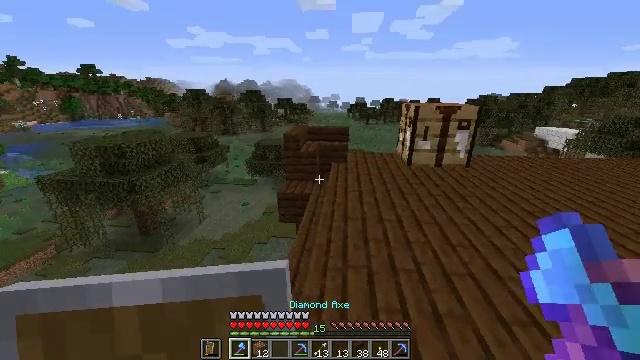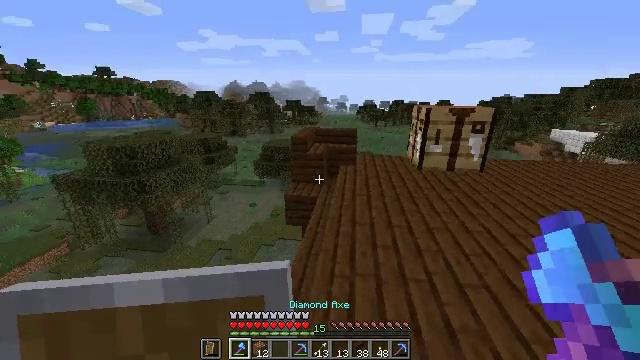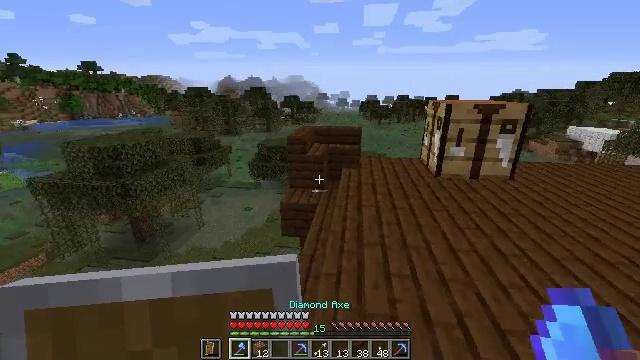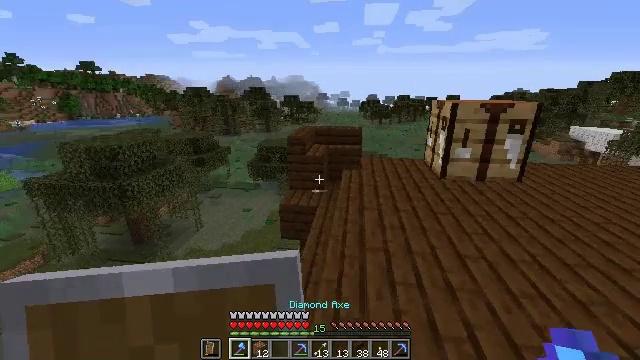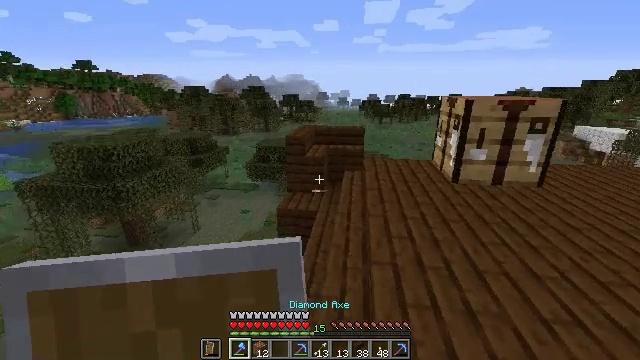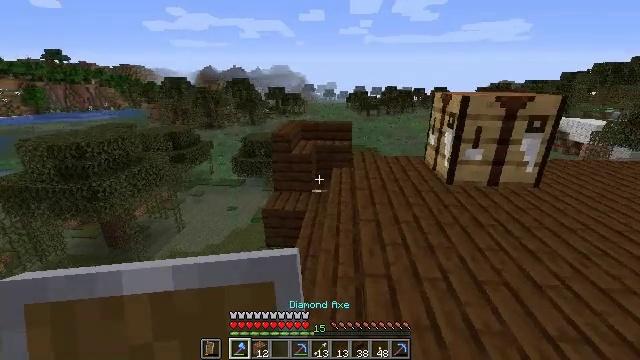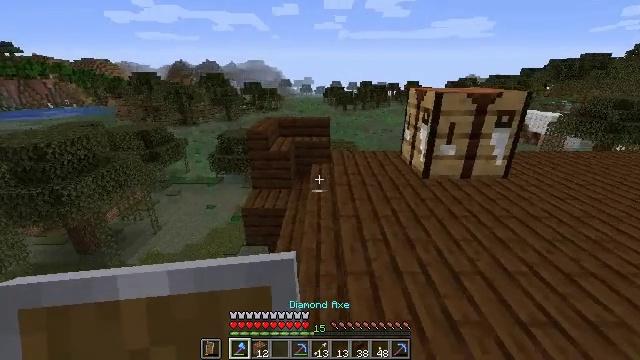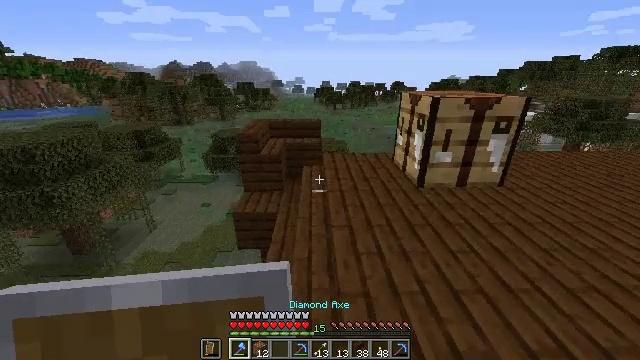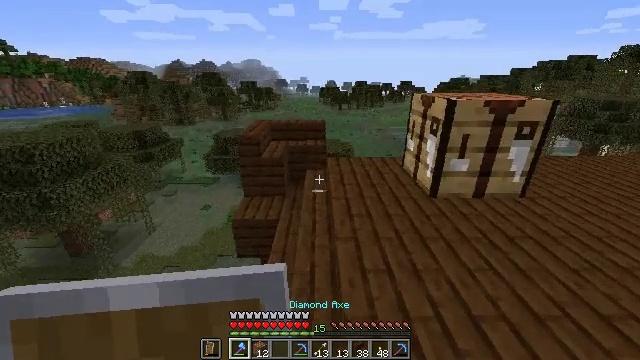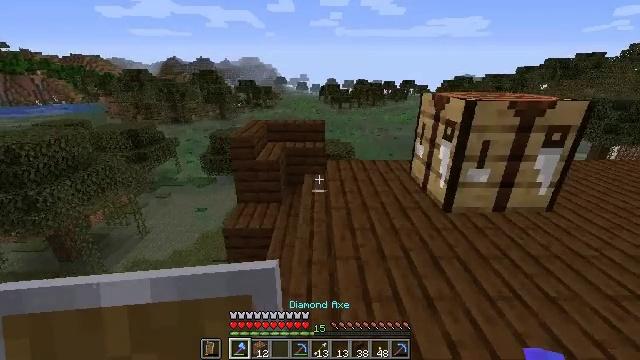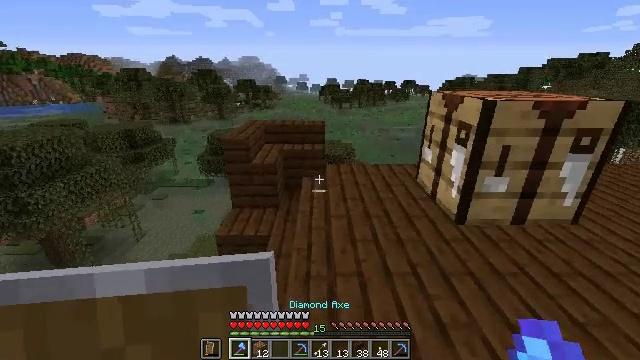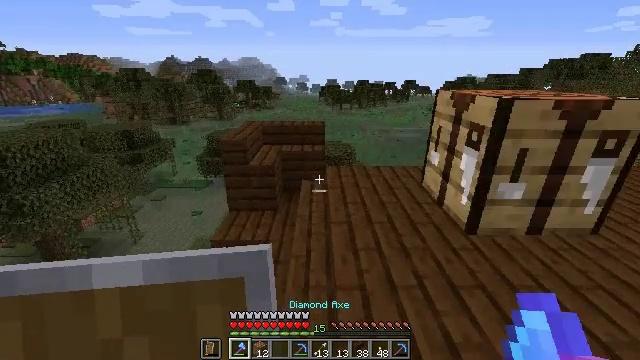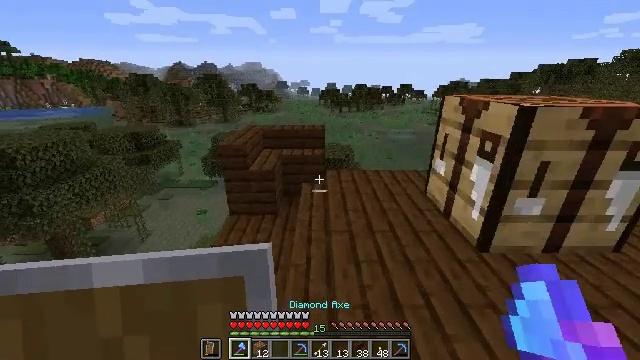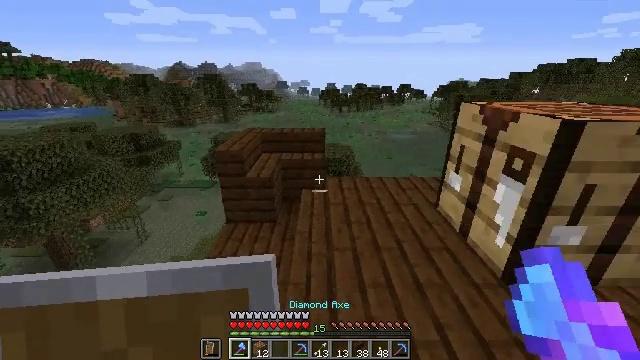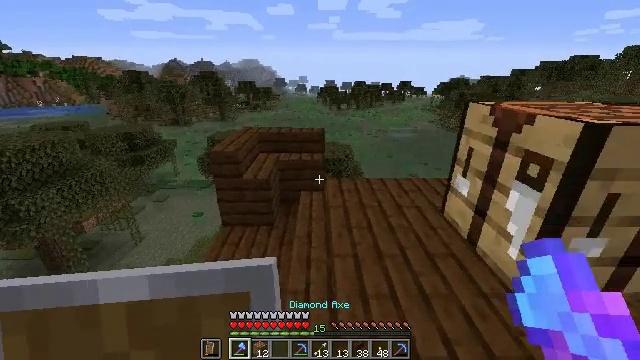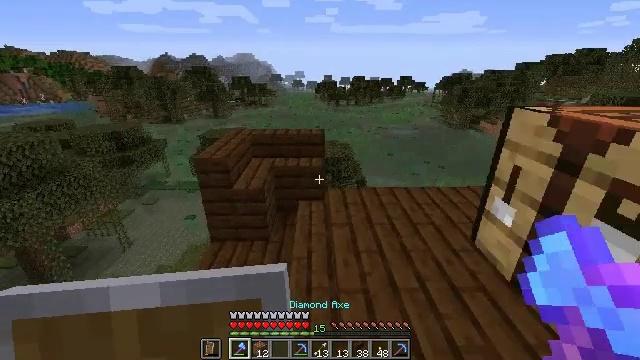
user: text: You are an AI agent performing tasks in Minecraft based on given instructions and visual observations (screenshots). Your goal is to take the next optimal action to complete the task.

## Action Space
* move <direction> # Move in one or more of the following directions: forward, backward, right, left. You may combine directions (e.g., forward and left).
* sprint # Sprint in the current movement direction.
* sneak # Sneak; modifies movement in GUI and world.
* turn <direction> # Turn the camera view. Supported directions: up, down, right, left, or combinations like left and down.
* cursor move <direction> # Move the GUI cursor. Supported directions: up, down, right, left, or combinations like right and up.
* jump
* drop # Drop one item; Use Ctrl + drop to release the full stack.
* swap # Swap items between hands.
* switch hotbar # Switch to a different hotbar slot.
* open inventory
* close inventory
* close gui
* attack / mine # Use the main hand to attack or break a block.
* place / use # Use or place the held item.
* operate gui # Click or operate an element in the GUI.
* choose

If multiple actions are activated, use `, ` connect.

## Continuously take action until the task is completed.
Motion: motion action
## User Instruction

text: Harvest the dark oak stairs for reuse.
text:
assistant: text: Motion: move forward, turn left
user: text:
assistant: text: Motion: move forward
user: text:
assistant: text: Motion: move forward
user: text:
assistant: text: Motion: move forward
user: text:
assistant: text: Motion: move forward, turn right and down
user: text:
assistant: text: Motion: move forward, turn right and down
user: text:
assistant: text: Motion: move forward, turn right
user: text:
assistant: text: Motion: move forward, turn left
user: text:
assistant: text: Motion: move forward
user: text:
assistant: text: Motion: move forward
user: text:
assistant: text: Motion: move forward
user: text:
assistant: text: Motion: move forward
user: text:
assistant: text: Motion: move forward
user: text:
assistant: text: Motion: move forward
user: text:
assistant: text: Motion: move forward
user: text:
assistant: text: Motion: move forward
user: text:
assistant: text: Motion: move forward
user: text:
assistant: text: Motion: move forward
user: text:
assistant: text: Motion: move forward
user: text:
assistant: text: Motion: move forward, turn left
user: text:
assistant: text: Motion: move forward, turn left and down
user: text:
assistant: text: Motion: move forward, turn left and down
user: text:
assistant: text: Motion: move forward, turn left and down
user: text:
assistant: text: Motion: move forward, turn down
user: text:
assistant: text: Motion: move forward and move right, sneak
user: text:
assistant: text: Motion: move forward and move right, sneak, turn left and down
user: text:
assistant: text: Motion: move forward and move right, sneak, turn down
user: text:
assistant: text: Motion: move forward and move right, sneak
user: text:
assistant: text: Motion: move forward and move right, sneak
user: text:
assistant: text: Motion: move forward and move right, sneak